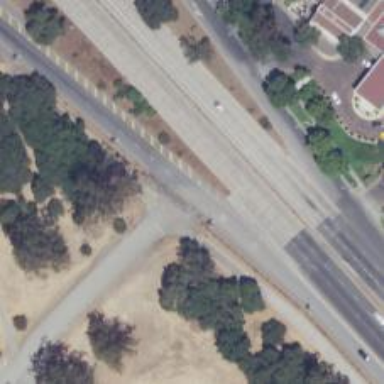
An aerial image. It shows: Primary link road with asphalt surface.